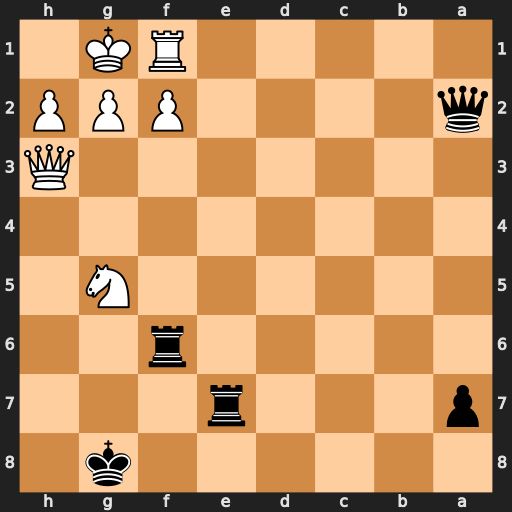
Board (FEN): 6k1/p3r3/5r2/6N1/8/7Q/q4PPP/5RK1
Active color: b
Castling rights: -
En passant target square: -
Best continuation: Qxf2+ Rxf2 Re1+ Rf1 Rexf1#